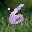
Label: 6